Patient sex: M
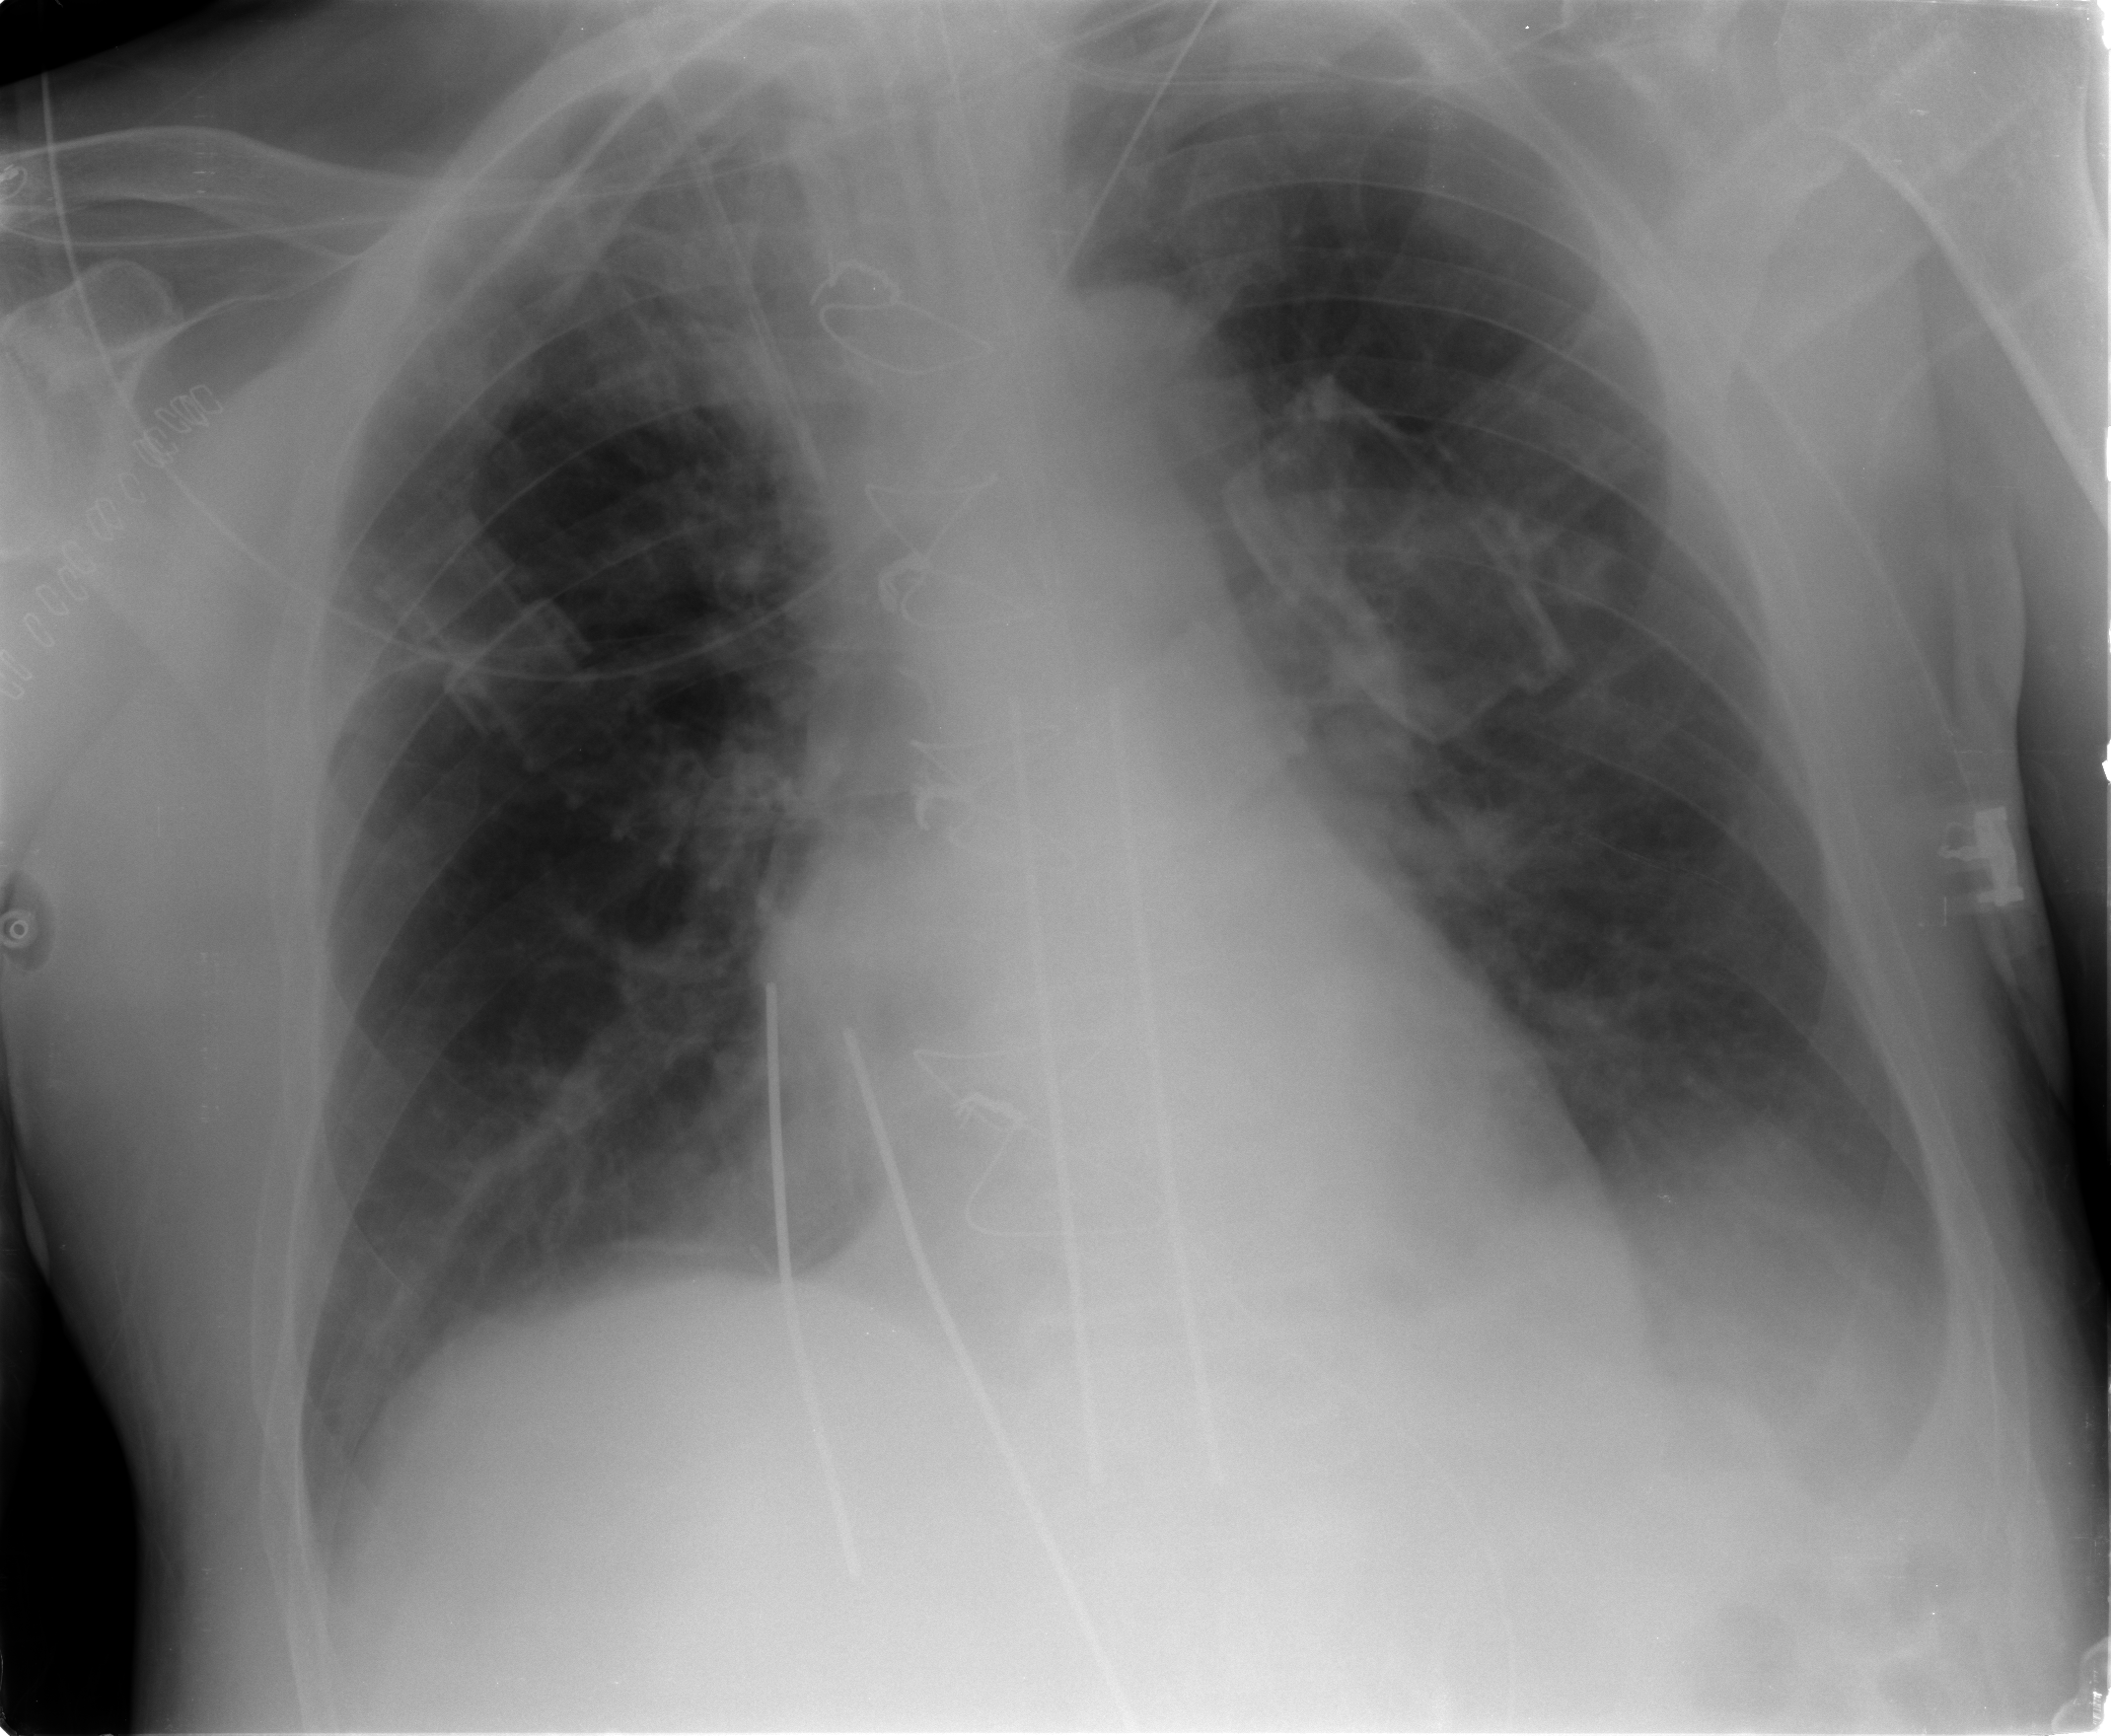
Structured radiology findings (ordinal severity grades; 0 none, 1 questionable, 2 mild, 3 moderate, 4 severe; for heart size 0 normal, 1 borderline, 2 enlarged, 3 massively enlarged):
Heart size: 0
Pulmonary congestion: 2
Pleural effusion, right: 1
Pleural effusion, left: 2
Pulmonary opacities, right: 2
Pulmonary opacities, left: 0
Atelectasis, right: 2
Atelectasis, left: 2